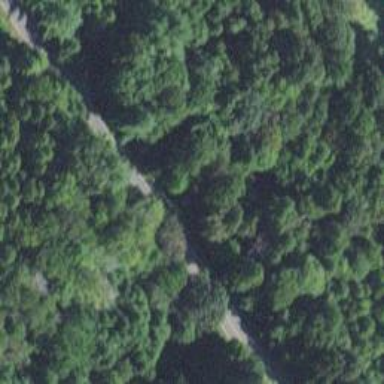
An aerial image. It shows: Culvert tunnel.